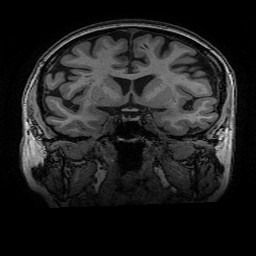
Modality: T1w
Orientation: sagittal
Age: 71
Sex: female
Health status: healthy
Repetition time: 2.53 s
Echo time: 0.0034 s